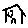
Label: house